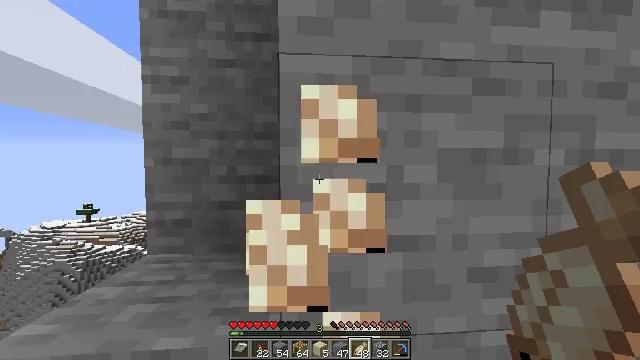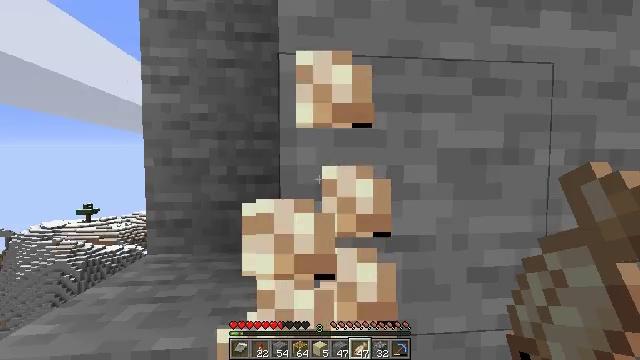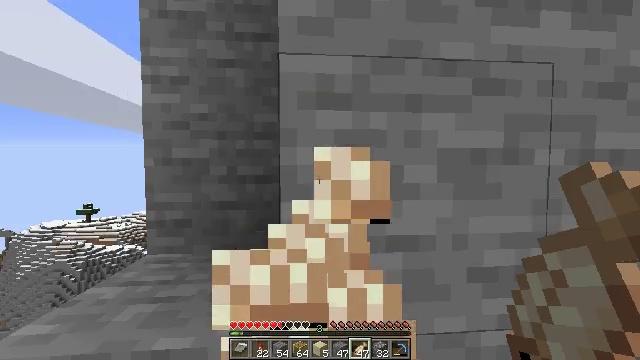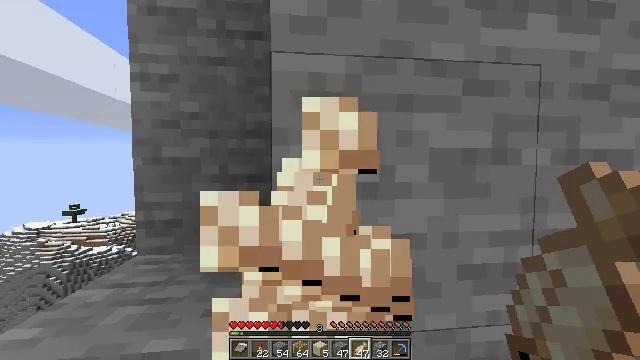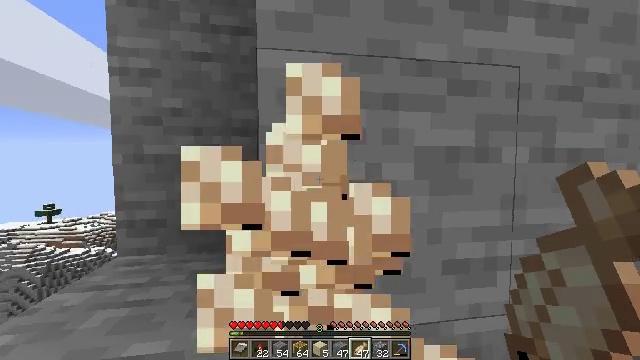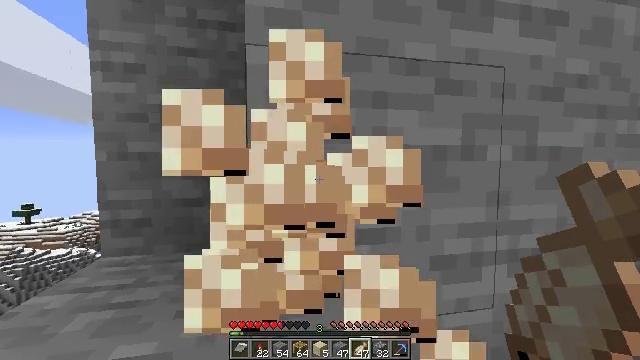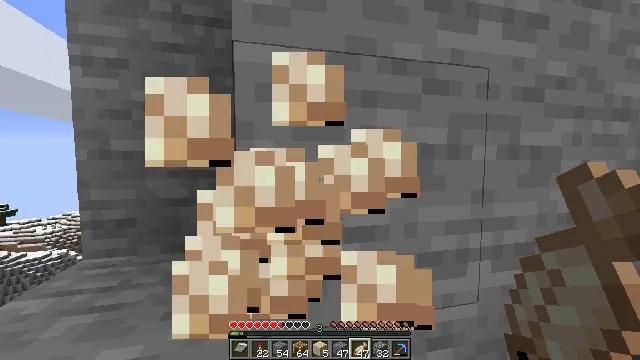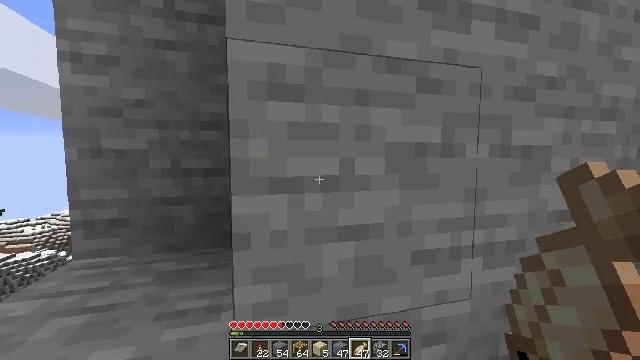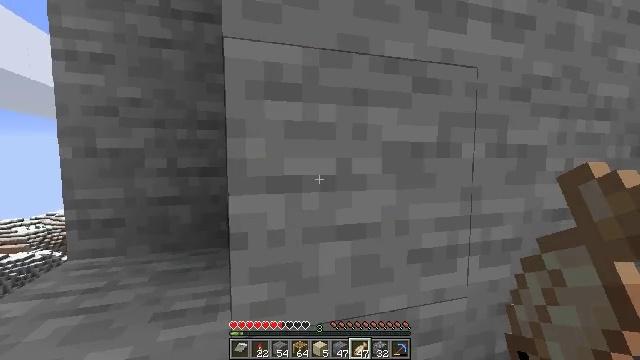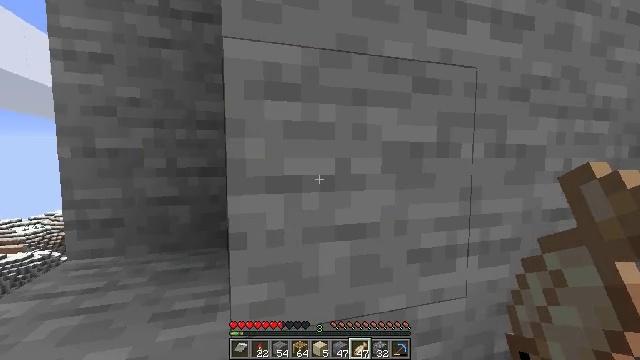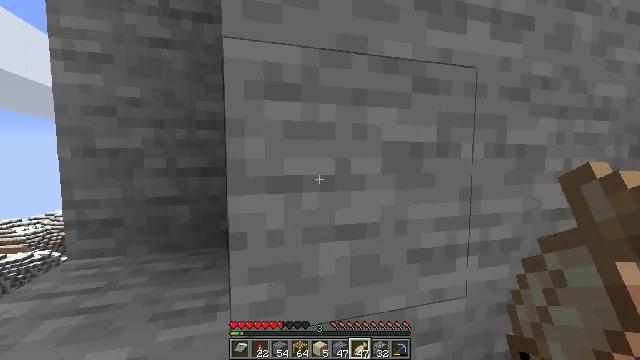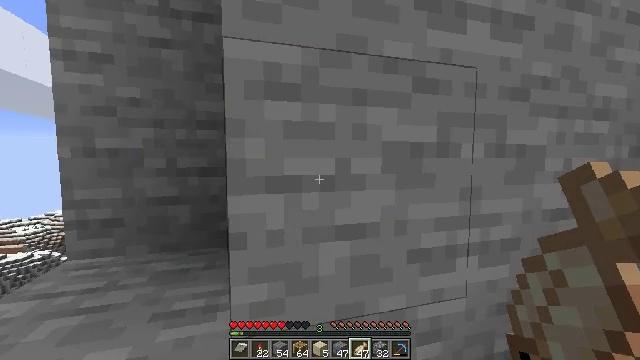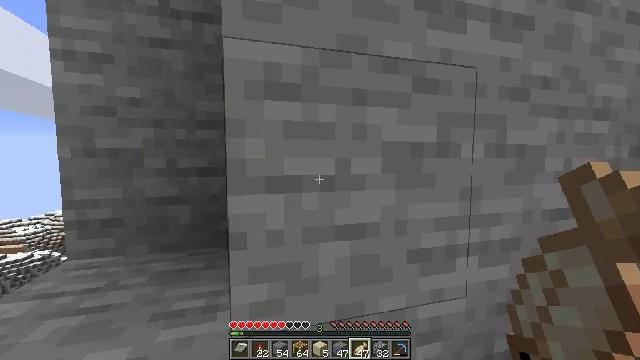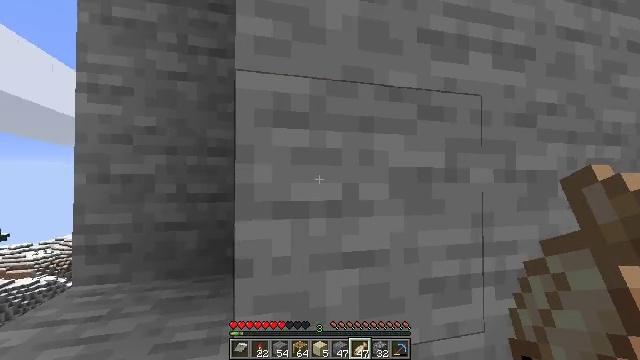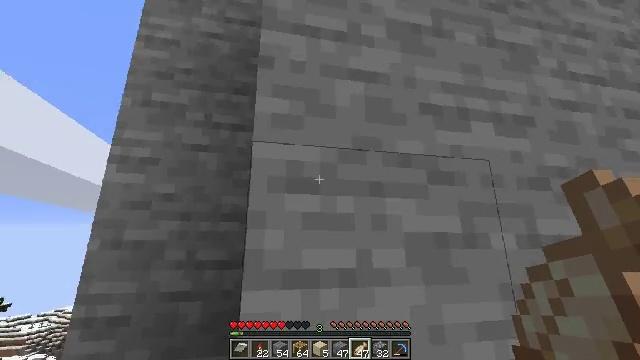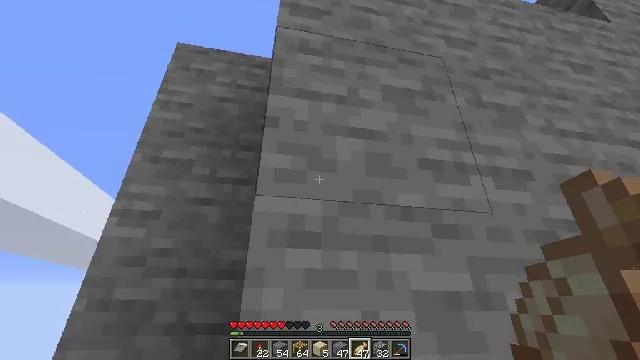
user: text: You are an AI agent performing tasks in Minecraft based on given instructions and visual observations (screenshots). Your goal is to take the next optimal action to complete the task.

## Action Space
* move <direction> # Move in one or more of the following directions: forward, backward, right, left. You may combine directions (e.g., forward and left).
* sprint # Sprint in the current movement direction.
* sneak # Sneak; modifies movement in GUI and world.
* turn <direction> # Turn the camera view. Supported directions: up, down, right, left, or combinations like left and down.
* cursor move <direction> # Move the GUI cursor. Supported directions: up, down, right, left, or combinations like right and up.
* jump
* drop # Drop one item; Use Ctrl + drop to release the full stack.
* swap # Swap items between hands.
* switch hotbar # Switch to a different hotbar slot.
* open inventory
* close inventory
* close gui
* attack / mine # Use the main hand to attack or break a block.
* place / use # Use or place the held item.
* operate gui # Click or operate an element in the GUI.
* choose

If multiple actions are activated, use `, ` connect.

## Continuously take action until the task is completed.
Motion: motion action
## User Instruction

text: Remove a cooked cod from the inventory.
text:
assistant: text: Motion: use / place
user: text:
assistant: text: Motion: use / place
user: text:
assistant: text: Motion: turn right, use / place
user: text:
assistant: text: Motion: turn right, use / place
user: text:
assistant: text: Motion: turn right, use / place
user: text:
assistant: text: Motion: turn right, use / place
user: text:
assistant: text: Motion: turn right, use / place
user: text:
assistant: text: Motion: use / place
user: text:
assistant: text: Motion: use / place
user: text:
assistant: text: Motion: use / place
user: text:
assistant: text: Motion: no_op
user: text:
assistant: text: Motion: no_op
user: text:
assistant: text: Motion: turn left and up
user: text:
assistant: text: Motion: turn left and up
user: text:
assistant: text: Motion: turn up
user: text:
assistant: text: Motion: turn up
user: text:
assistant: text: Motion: turn up
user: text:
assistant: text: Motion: turn left and up
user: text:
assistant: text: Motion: no_op
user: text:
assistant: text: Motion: no_op
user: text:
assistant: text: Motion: no_op
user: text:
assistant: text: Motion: no_op
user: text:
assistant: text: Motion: no_op
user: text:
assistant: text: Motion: turn down
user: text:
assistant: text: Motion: turn right and down
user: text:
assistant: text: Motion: turn right and down
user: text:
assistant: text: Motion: turn right and down
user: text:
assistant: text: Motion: turn right and down
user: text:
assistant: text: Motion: turn right and down
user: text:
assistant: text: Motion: turn right and down